Field crop: tomato
Growth stage: 2
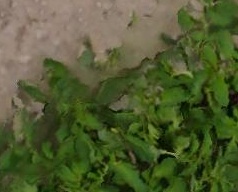
Species: tomato